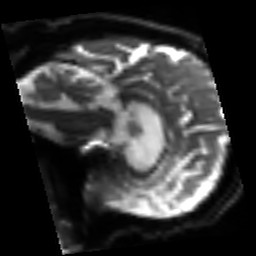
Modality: sbref
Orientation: sagittal
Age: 69
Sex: male
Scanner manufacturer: siemens
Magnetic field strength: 3 T
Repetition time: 3.2 s
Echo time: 0.081 s